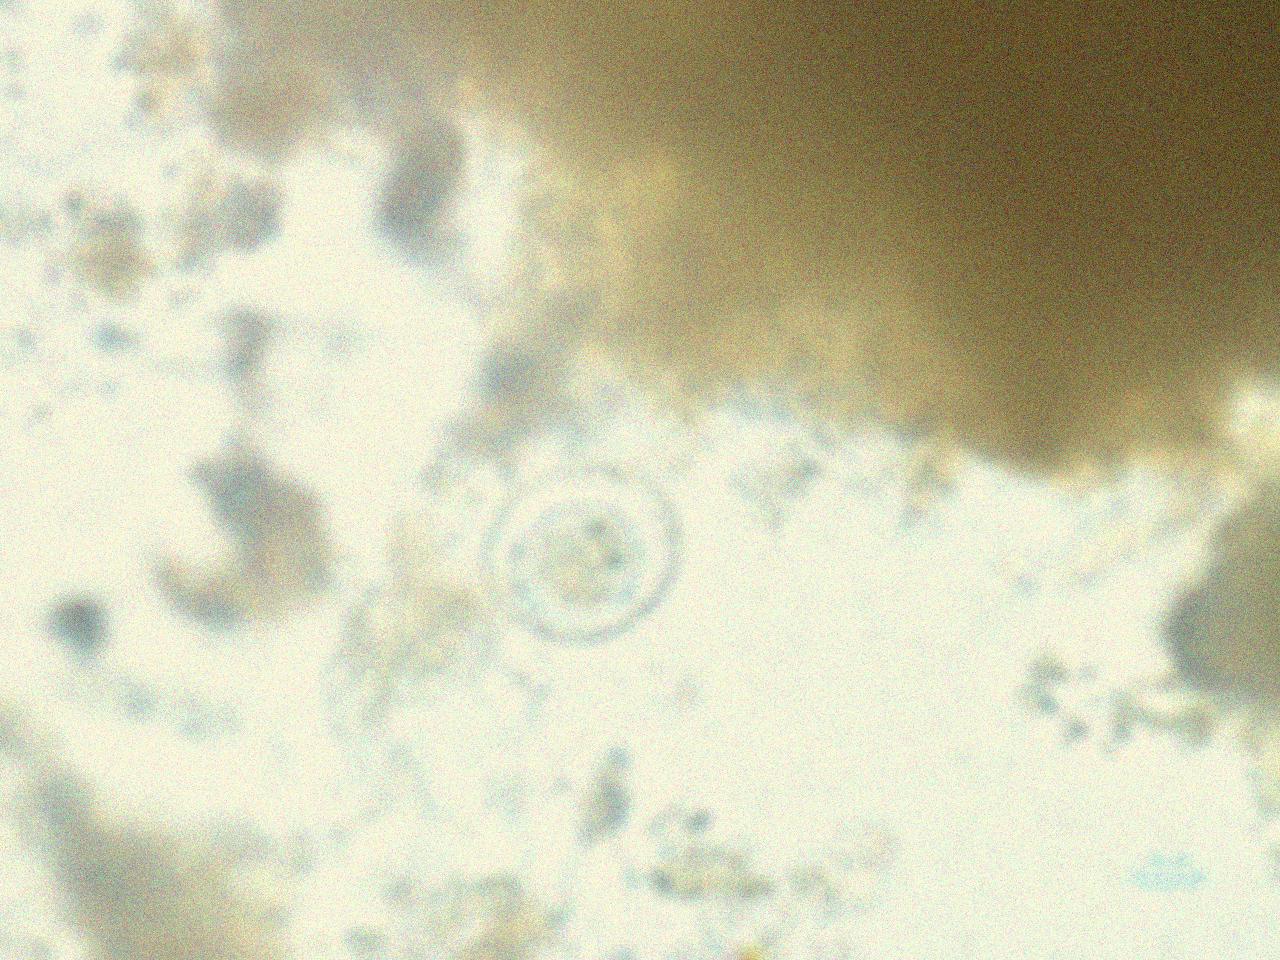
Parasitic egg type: Hymenolepis nana